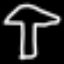
Label: mushroom